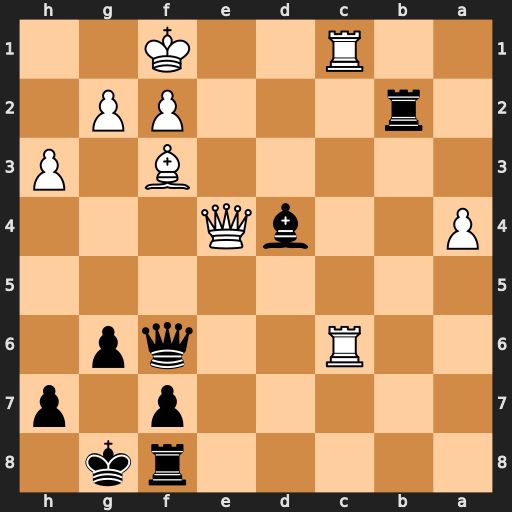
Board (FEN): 5rk1/5p1p/2R2qp1/8/P2bQ3/5B1P/1r3PP1/2R2K2
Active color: b
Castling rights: -
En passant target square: -
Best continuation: Rxf2+ Kg1 Rxf3+